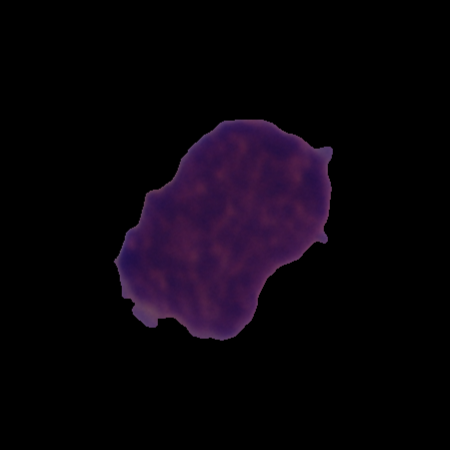
Label: cancer